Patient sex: M
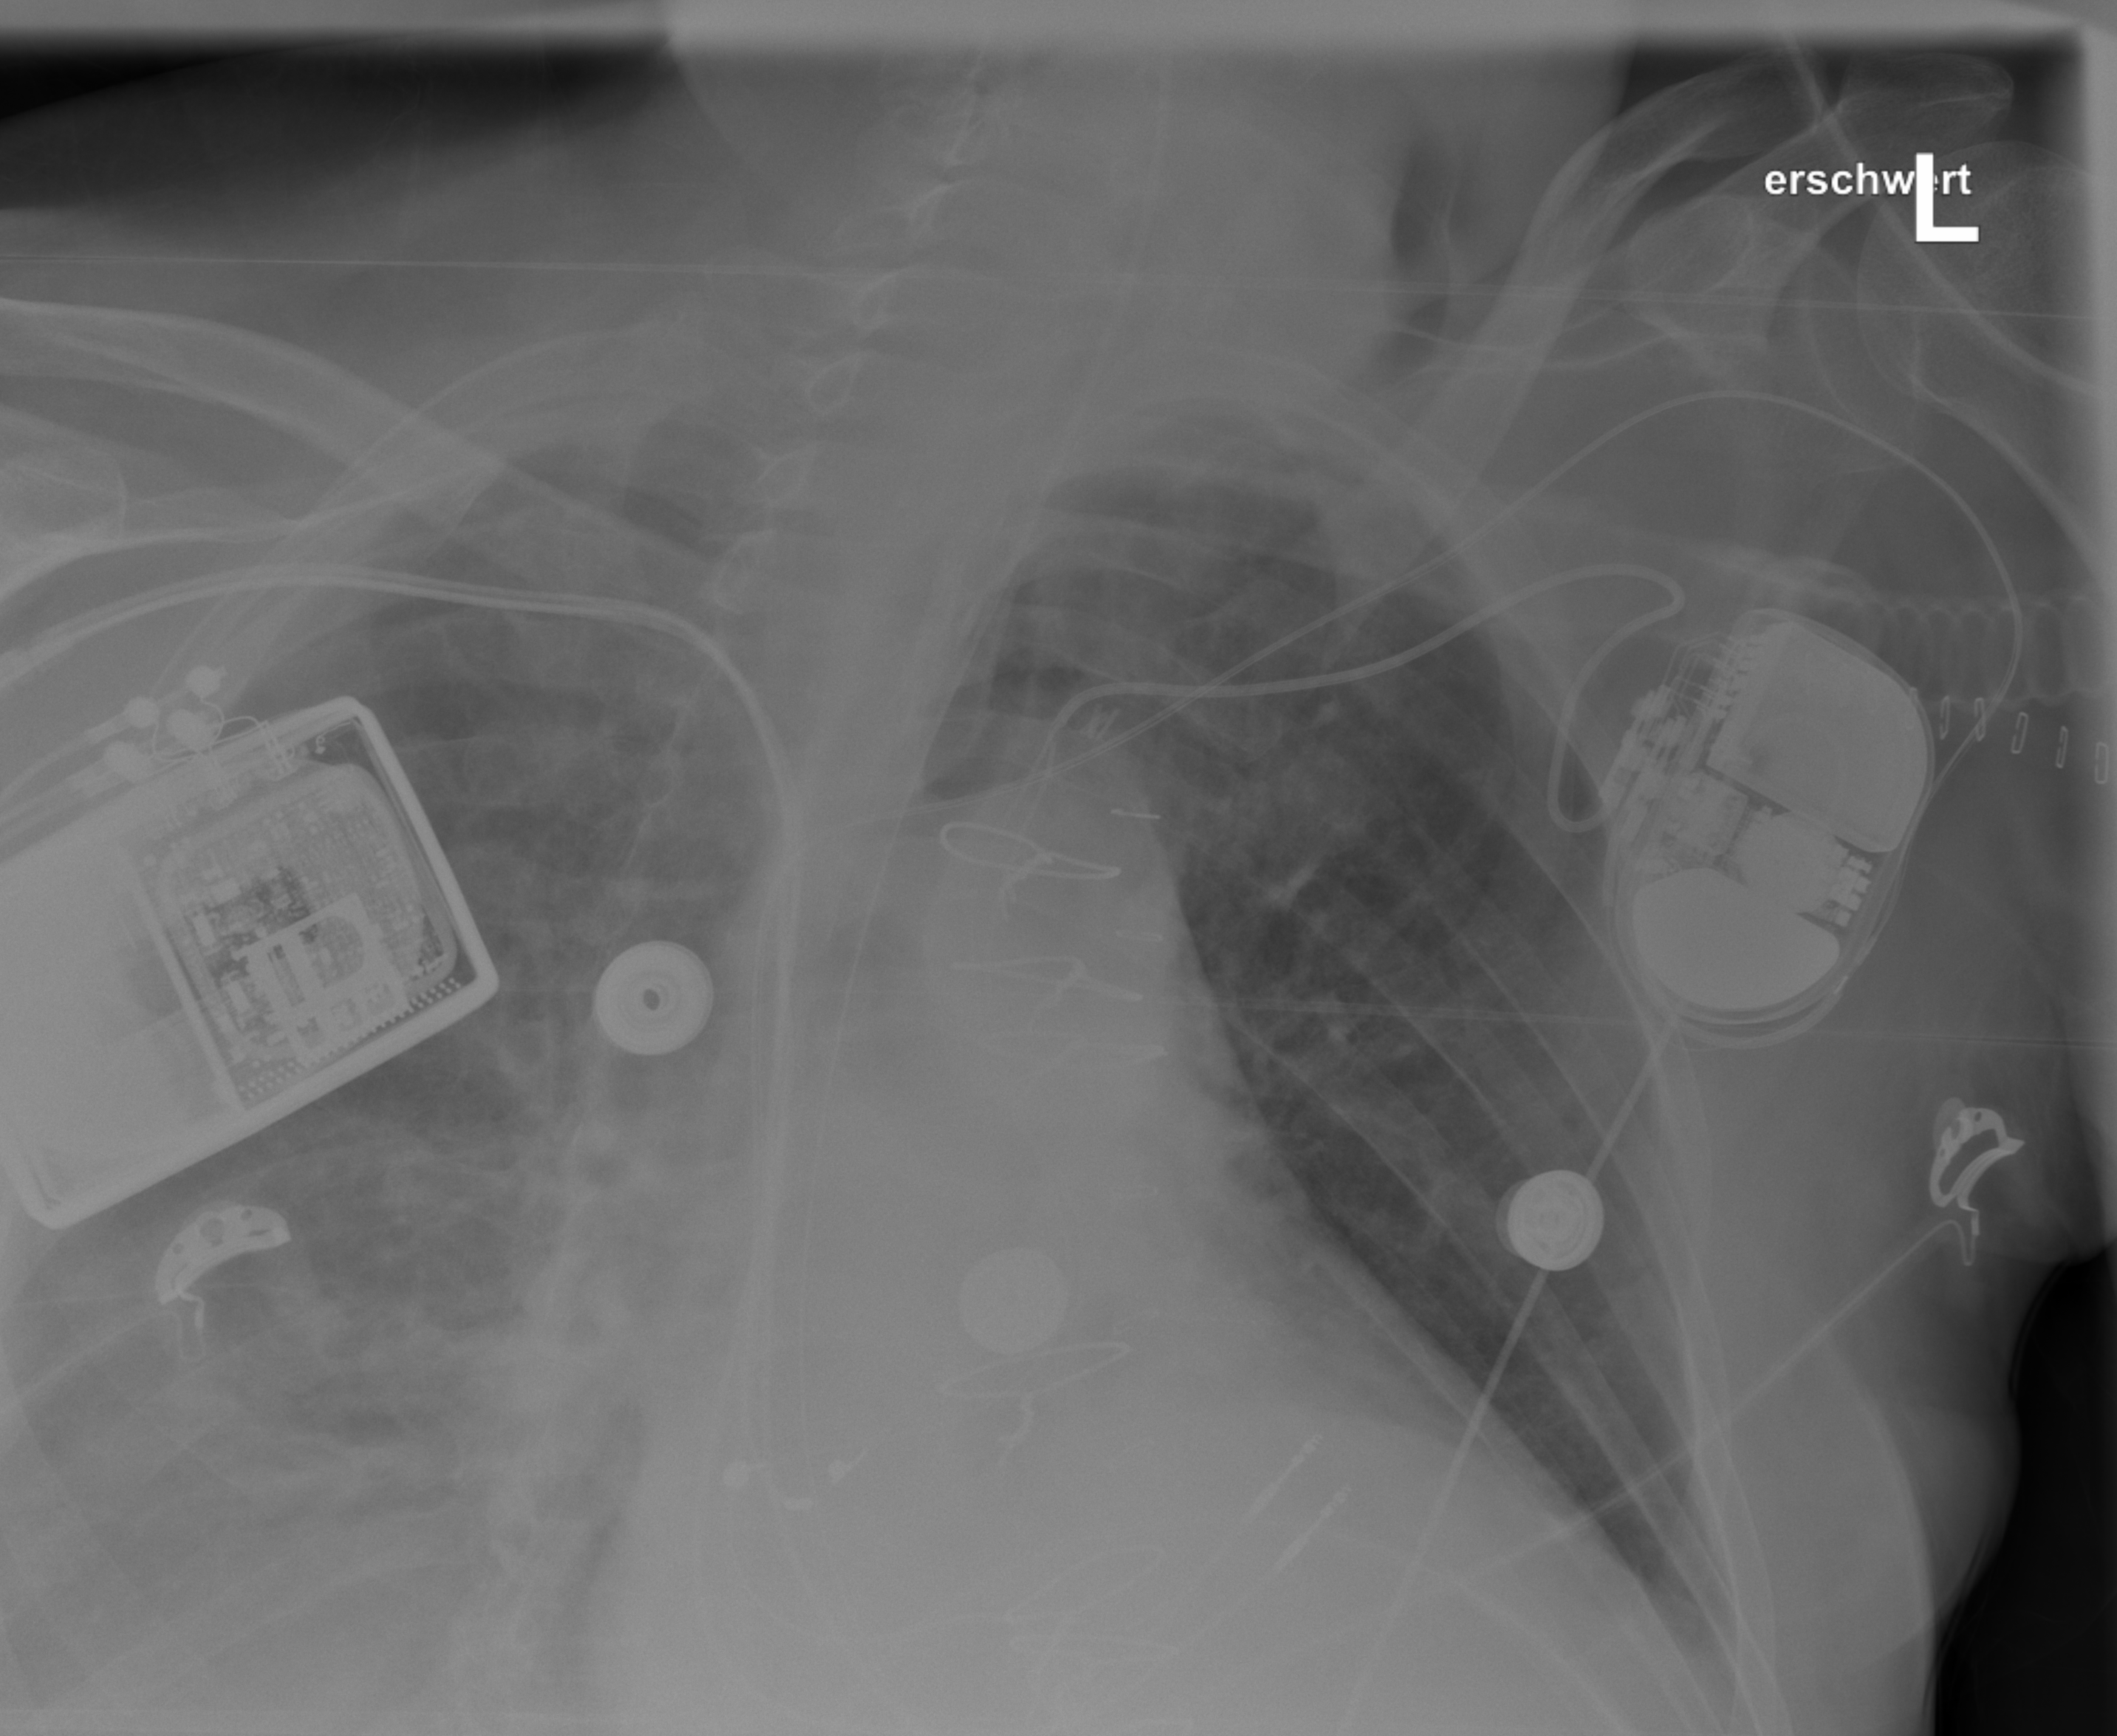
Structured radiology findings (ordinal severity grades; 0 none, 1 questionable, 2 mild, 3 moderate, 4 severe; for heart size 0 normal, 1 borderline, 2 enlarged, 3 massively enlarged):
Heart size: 1
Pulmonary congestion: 2
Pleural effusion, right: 2
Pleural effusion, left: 0
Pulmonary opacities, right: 0
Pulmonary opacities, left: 0
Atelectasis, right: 2
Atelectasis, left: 2